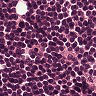
Metastatic tissue present: no